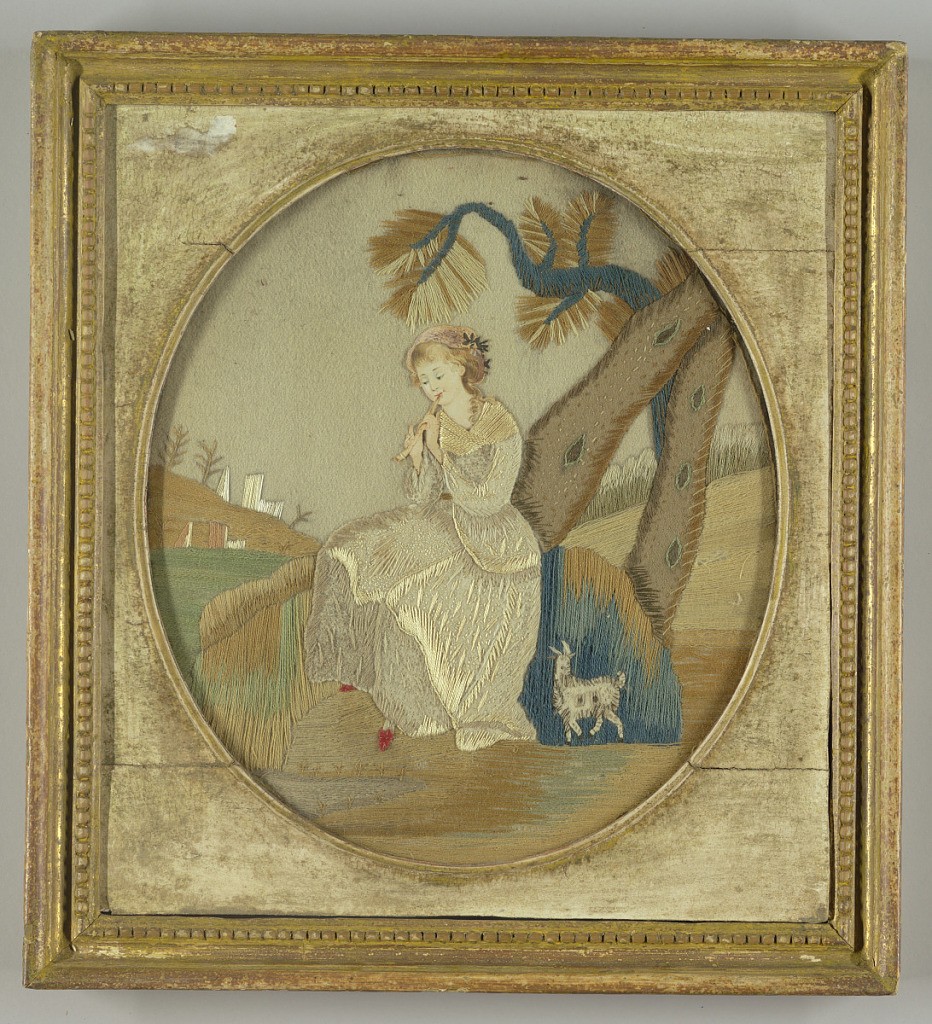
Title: Embroidered picture
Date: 1800–1825
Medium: silk embroidery with painted paper and wool appliqué on wool foundation Technique: embroidered in running, satin and speckling stitches and appliqué on a fulled plain weave foundation
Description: Oval picture of a girl playing a pipe seated at the foot of a tree with a goat at her feet, in several colors. Glazed and mounted in a rectangular frame with a wooden mat.